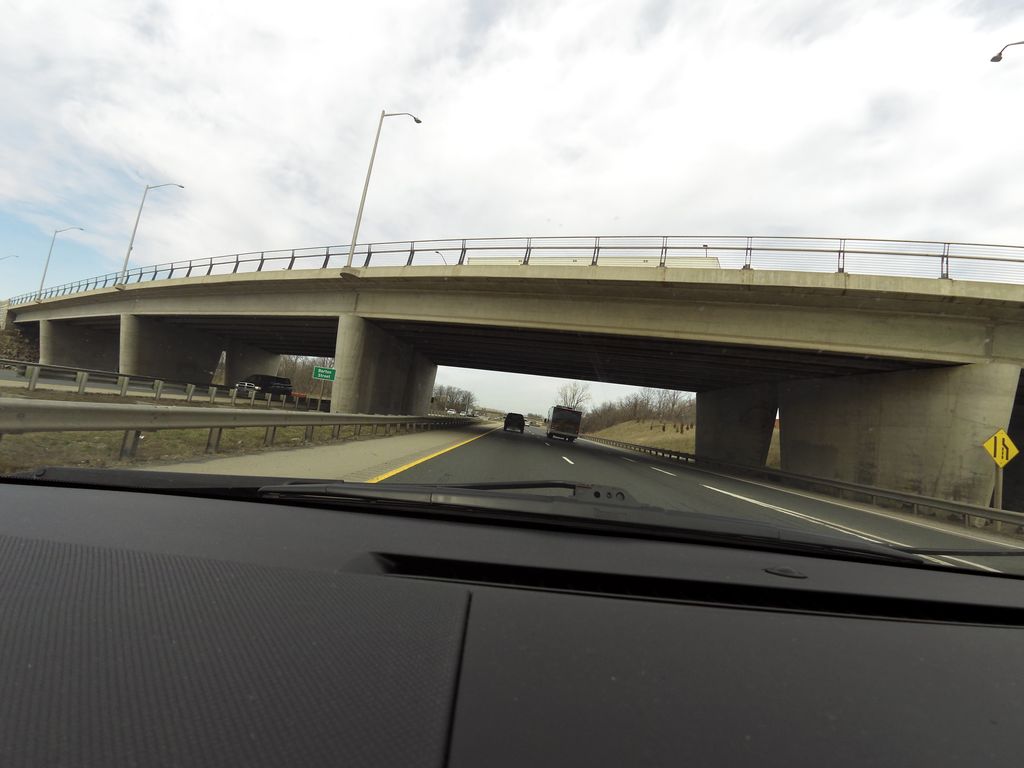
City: hamilton